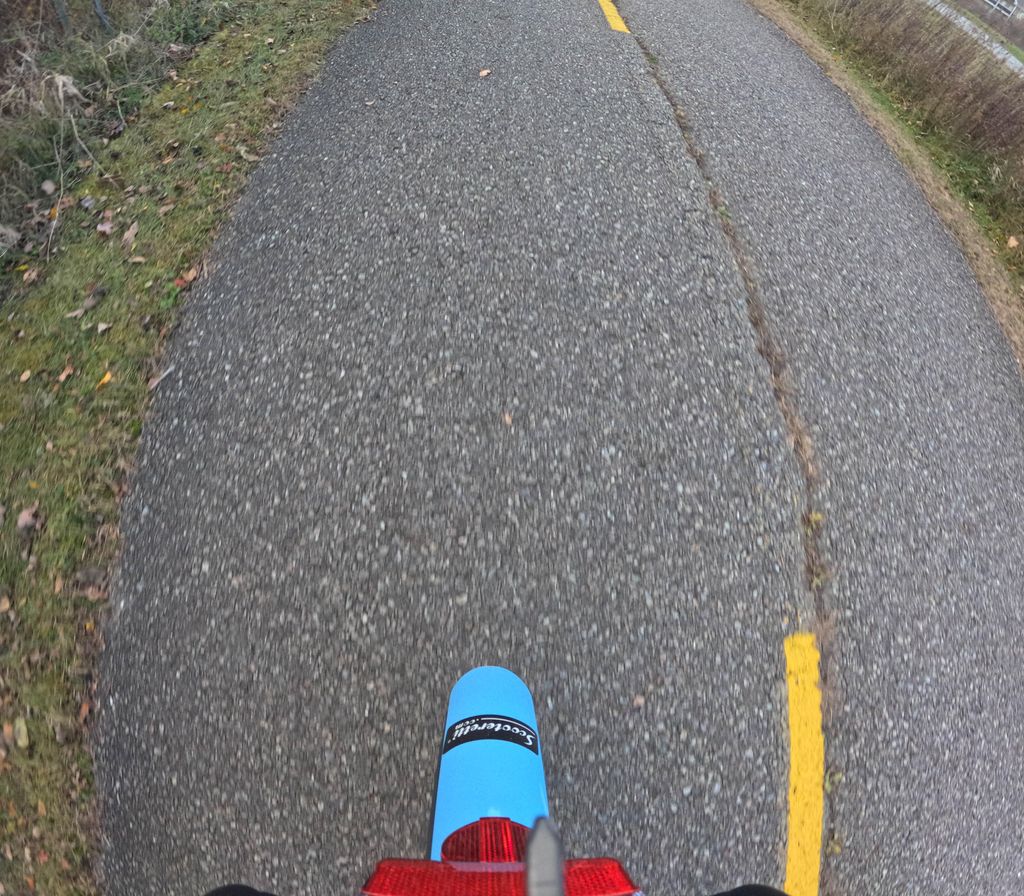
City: ottawa-gatineau